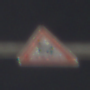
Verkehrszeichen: SchleuderOderRutschgefahr
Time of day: Night
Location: Outdoor (Urban)
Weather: PartlyCloudy
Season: NotSpecified
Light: Artificial